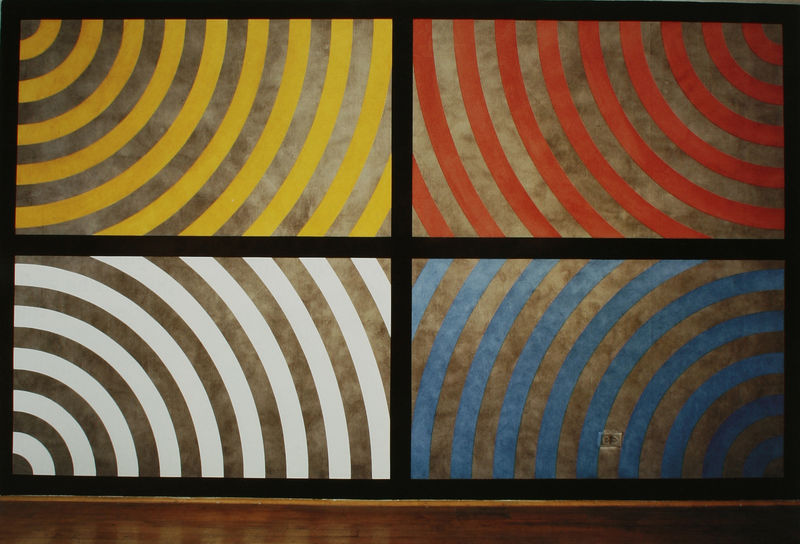
Titel: Installation Rhona Hoffman Gallery, Chicago - Arcs
Künstler: Sol Lewitt
Standort: Chicago
Institution: Privatsammlung
Schlagwörter: blau, gemälde, schatten, weiß, gelb, bewegung, braun, bunt, grau, holz, licht, schwarz, rot, muster, wand, bild, feld, felder, boden, kreis, rund, farbig, wellen, bogen, abstrakt, farben, farbe, formen, linien, dielen, diele, detail, zeitgenössisch, glanz, ornamente, streifen, balken, striche, foto, fotografie, rechtecke, bögen, vier, ringe, kreuz, minimalismus, linie, scheiben, form, scheibe, strich, kreise, kollage, quadrate, raute, gerahmt, sol, bemalung, optisch, optische, täuschung, spiralen, rundung, spirale, kästchen, lewitt, quadrat, viereck, vierecke, rundungen, installation, minimal, koordinaten, farbpalette, rapport, zielscheibe, ausweitung, die neue sicht der dinge, empfänger, sender, vierteiler, zielscheiben